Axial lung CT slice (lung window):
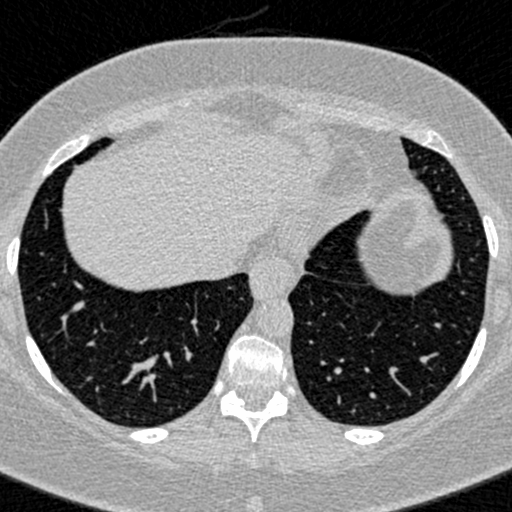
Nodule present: no